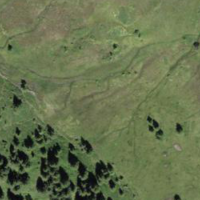
EUNIS habitat code: 23
Species observed at this site:
Vaccinium uliginosum